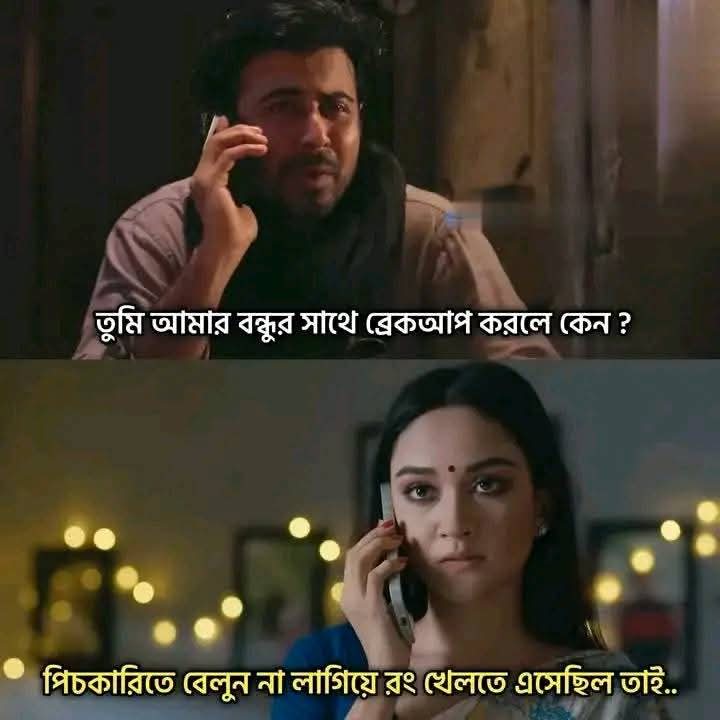
Text: তুমি আমার বন্ধুর সাথে ব্রেকআপ করলে কেন?
পিচকারিতে বেলুন না লাগিয়ে রং খেলতে এসেছিল তাই..
Label: Non Hate